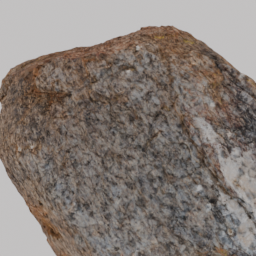
Label: nature